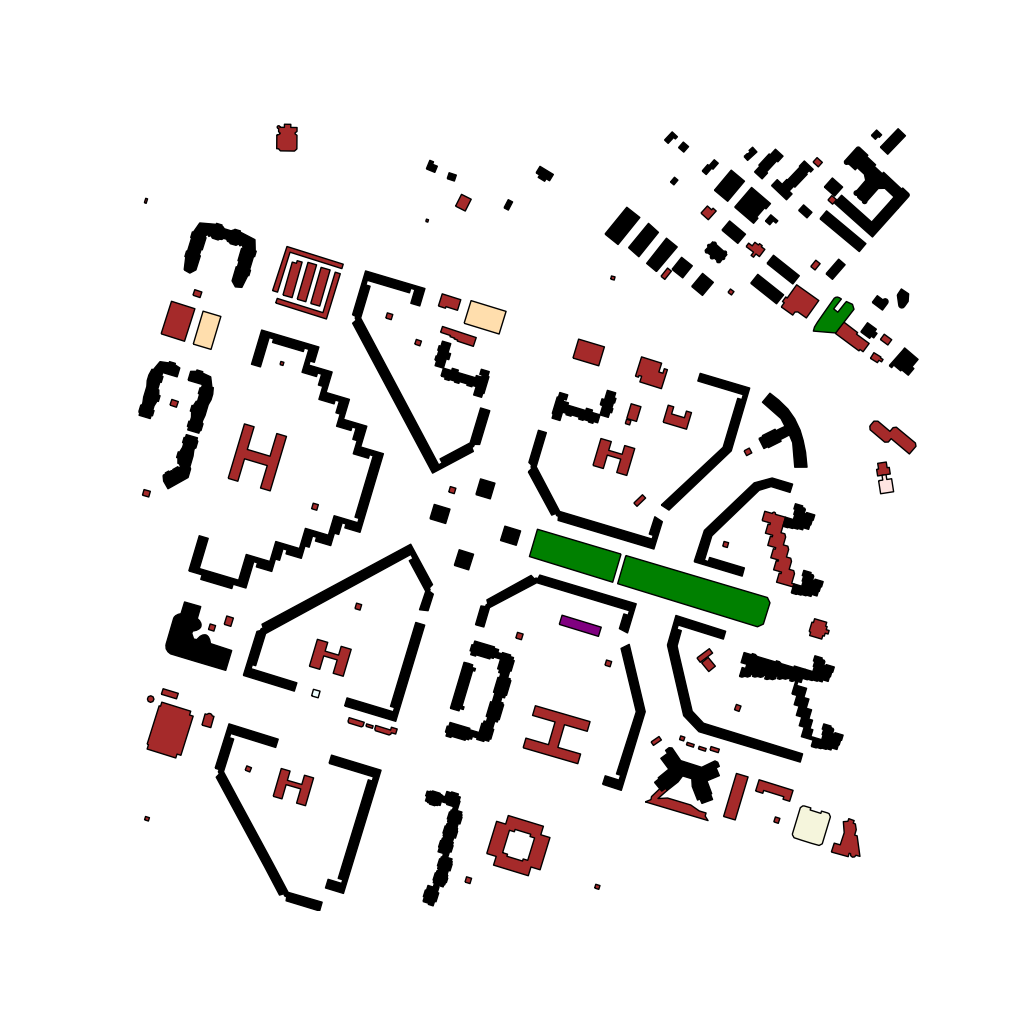
Tags: overhead vector_map, business, industrial, recreation, residential, special, modern, soviet, high_rise, individual_rise, low_rise, medium_rise, density_3, Building, Dentist, Facility, Gas, Grocery, Kinder, Park, Supermkt, 1.0 km²